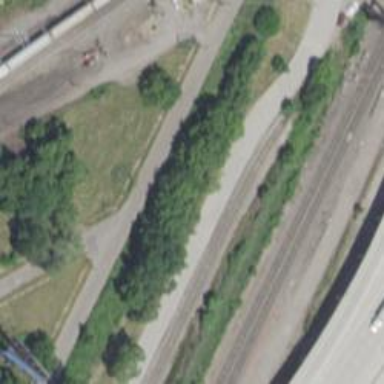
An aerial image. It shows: Disused railway spur line.